Question: So I'm supposed to create a Permutation list that looks like this
Output:

and I can't seem to get my code to repeat 10 times (Edit: it tells me that ''numbers.add(og.get(randPick)); '
is out of bounds because it becomes a negative number
CODE:
'''
import java.util.ArrayList;
import java.util.Random;
public class ArrayListTest
{
public void Arrays(){
ArrayList<Integer> og = new ArrayList<Integer>();
Random random = new Random();
//what is inside the Array (Digits 1-10)
for (int x = 1; x <= 10; x++) {
og.add(x);
}
ArrayList<Integer> numbers = new ArrayList<Integer>();
//printing
int a = 1;
while(a < 10){
System.out.print("List " + a + ":");
a++;
for(int y = 0; y < 10; y++){
//the random number itself
int randPick = random.nextInt(og.size());
//adding the new random number to the permutation
numbers.add(og.get(randPick));
//taking out the random number slot chosen
og.remove(randPick);
//printing out the current numbers in one line
System.out.print(numbers.get(y) + " ");
}
}
}
}
'''
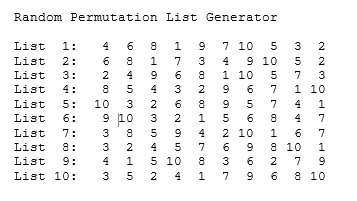
Answer: 'og.remove(randPick);' Will clear the original list on the first 'while' iteration.
On the next iteration you will probably get an exception.
Also, see <URL> for an out of the box solution:
'''
java.util.Collections.shuffle(List);
'''